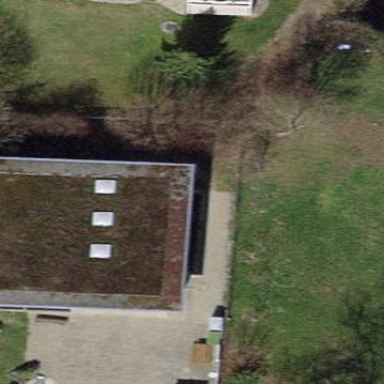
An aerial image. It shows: Kindergarten building.